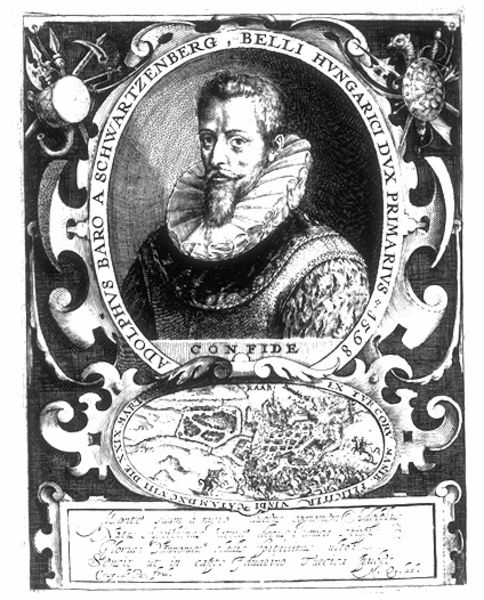
Titel: Bildnis des Grafen Adolph Schwarzenberg
Künstler: Crispyn de Passe
Institution: (Seriendruck)
Schlagwörter: flügel, mann, landschaft, stadt, grau, nase, profil, schwarz, stirn, weiss, zeichnung, bart, schnurrbart, augen, gesicht, kragen, rahmen, bild, bildnis, halskrause, portrait, porträt, haare, mantel, blatt, renaissance, oval, deutschland, spanien, schrift, italien, ort, graphik, krieg, kaiser, könig, lanze, dichter, inschrift, ornamente, verzierung, ramen, edel, face, rüschen, hoch, name, schild, philosoph, buch, festung, druck, druckgraphik, schwarzweiss, stich, komponist, illustration, schwert, text, waffen, soldat, degen, mosaik, krause, trommel, fürst, spitzbart, buchseite, wappen, karte, medallion, axt, hellebarde, feldherr, plan, adliger, hellebarden, landkarte, adolph, schnecken, urkunde, emblem, kupferstich, drachen, hacke, dokument, garu, latein, einblattdruck, stadtplan, reformation, elipse, ungarn, freiherr, schwarzenberg, baron, beard, rollwerk, adolf, gesichtr, antique, kriegsherr, tommel, adolphus, drugulin, adolf schwartzenberg, adolf von schwarzenberg, black white, con fide, latin, schwartzenberg, seinsheim, im, 1598, ovasl, schwertr, jahreszahle, confede